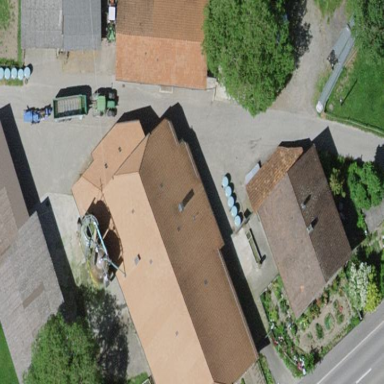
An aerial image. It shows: Farmyard area.